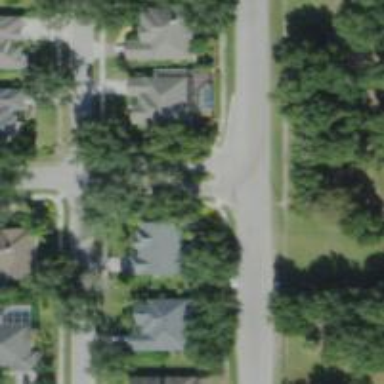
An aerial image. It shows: Residential road with sidewalk on the left side.